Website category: university
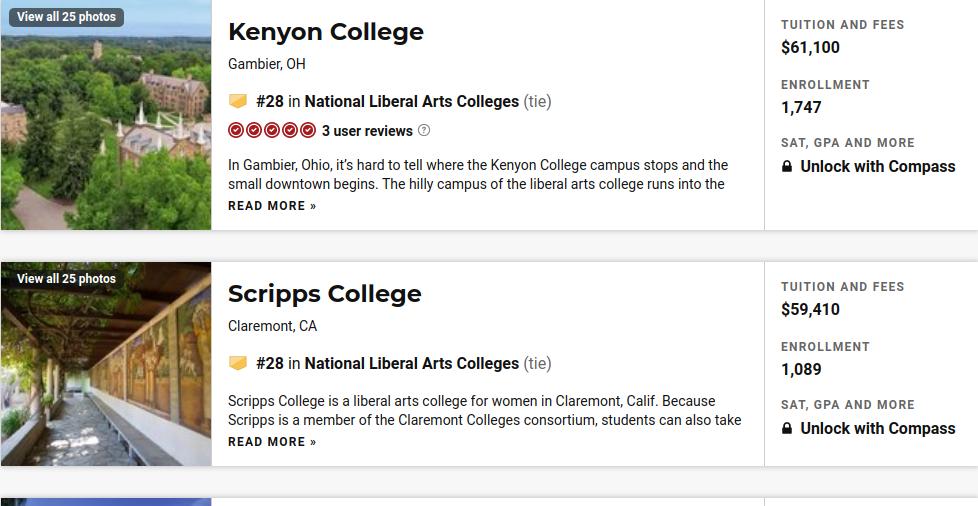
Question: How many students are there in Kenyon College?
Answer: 1,747

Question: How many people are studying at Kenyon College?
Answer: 1,747

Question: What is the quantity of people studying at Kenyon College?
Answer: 1,747

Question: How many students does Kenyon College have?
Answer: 1,747

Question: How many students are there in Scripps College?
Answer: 1,089

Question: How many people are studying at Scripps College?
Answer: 1,089

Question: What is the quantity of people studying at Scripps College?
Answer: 1,089

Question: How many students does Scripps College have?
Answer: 1,089

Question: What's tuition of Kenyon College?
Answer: $61,100

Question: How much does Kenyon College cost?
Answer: $61,100

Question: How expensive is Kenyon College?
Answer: $61,100

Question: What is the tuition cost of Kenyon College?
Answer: $61,100

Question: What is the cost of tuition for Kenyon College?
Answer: $61,100

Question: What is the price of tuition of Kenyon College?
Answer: $61,100

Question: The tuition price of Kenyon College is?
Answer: $61,100

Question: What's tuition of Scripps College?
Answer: $59,410

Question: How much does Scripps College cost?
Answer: $59,410

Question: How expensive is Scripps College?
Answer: $59,410

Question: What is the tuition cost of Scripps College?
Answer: $59,410

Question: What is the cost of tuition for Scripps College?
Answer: $59,410

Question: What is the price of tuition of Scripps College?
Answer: $59,410

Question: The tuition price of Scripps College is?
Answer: $59,410

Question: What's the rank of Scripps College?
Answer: #28

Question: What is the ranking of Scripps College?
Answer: #28

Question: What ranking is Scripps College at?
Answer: #28

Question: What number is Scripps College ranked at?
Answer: #28

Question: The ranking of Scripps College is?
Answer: #28

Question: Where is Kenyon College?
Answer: Gambier, OH

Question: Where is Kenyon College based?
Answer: Gambier, OH

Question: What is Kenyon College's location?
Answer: Gambier, OH

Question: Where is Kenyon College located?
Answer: Gambier, OH

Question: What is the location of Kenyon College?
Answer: Gambier, OH

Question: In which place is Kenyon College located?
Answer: Gambier, OH

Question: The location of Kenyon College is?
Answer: Gambier, OH

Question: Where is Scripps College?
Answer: Claremont, CA

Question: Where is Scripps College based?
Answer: Claremont, CA

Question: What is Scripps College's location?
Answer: Claremont, CA

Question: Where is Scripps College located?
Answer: Claremont, CA

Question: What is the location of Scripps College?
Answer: Claremont, CA

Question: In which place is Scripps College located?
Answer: Claremont, CA

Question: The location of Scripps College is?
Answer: Claremont, CA

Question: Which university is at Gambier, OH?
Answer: Kenyon College

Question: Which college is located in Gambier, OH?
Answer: Kenyon College

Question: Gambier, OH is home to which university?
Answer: Kenyon College

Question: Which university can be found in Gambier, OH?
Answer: Kenyon College

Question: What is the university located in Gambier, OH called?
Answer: Kenyon College

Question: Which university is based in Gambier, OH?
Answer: Kenyon College

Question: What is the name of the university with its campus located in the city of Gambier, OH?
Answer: Kenyon College

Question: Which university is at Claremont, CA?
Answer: Scripps College

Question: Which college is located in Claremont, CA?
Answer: Scripps College

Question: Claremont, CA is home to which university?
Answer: Scripps College

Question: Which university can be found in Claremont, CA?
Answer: Scripps College

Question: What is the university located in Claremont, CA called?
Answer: Scripps College

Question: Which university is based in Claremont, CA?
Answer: Scripps College

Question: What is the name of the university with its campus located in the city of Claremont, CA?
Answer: Scripps College